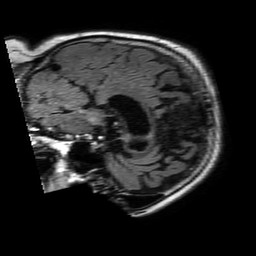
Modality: FLAIR
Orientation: sagittal
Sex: male
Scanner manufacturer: philips
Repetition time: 11 s
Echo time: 0.125 s